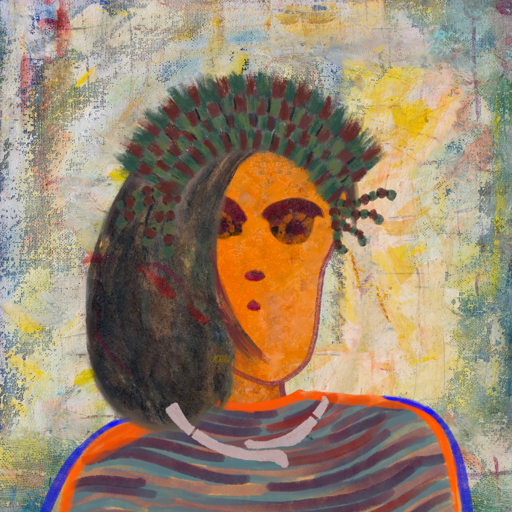
Background: Irani, Head And Neck Front: Hypocrite, Face Front: Doll, Bust: Experience, Hair Front: Gypsy_Mother, Head Accessory: After_Raid_Crown, Second Necklace: Blank, Necklace: Hypocrite_2, Baby: Blank